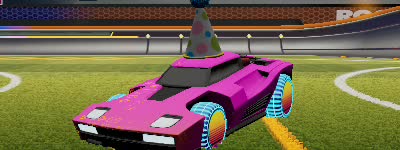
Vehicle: breakout